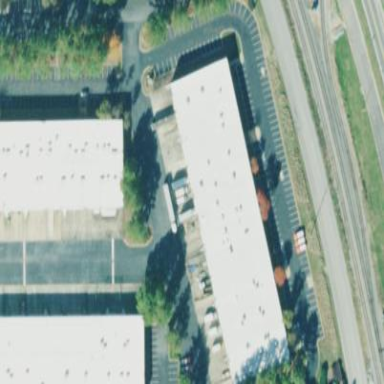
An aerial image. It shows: Warehouse.